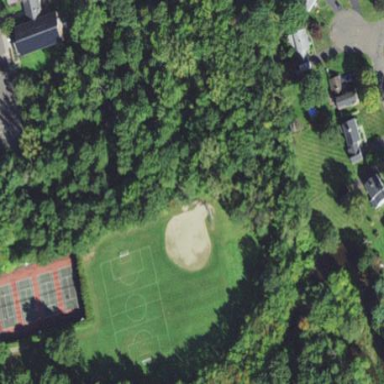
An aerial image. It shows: Baseball pitch for leisure land.